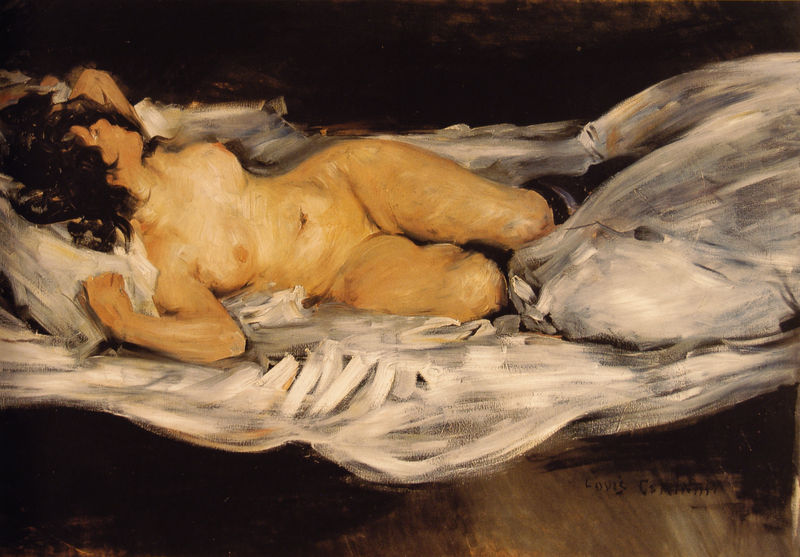
Titel: Liegender Akt
Künstler: Lovis Corinth
Standort: Bremen
Institution: Kunsthalle Bremen
Schlagwörter: akt, dunkel, gemälde, hand, körper, nackt, rubens, schatten, schlaf, weiß, gelb, impressionismus, ocker, wäsche, braun, brust, busen, frau, frisur, haar, hintergrund, holz, licht, nase, orange, profil, schwarz, zimmer, blick, schleier, tuch, beige, expressionismus, arm, arme, gesicht, inkarnat, leinen, salome, hände, innenraum, signatur, öl, pastos, boden, auge, figur, haare, pose, decke, person, hübsch, kinn, kontrast, locken, schön, beine, bein, brüste, wangen, lasziv, liegen, schlafen, schlafend, schlafende, fußboden, schuhe, wild, kissen, dick, duktus, monet, muse, streifen, bett, bettdecke, socken, strumpf, nabel, bauch, laken, nackte, bauchnabel, brustwarze, brustwarzen, erotik, geschlecht, knie, liegend, oberschenkel, scham, schenkel, oberkörper, fleisch, abgewandt, hüften, strümpfe, corinth, lovis, lovis corinth, schönheit, traum, inkarant, liegende, stiefel, pinsel, pinselduktus, gesciht, bürste, leib, leintuch, seitenprofil, bettlaken, hüfte, lust, venus, sexy, verdreht, leinentuch, lager, räkeln, schläft, greifend, tuck, nippel, louis, hare, naktheit, tauch, pornographie, beischlaf, schambereich, schahm, wälzen, erregend, iegende, beischlag, strünpe, abgewandr